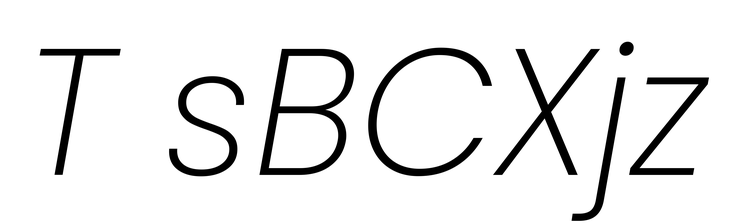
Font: Poppins-ExtraLightItalic